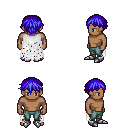
a pixel art fantasy rpg character, male body template, human, dark skin, white tattered cape, teal pants, blue short bangs hairstyle, metal boots, four views (front, back, left, right), 2x2 character sprite sheet, small pixel art, hard edges, no anti-aliasing